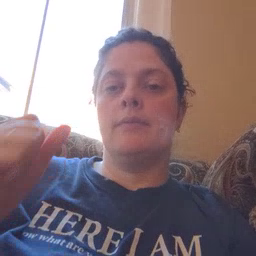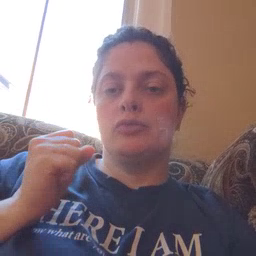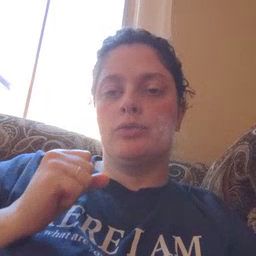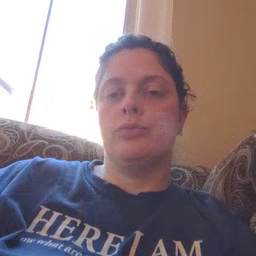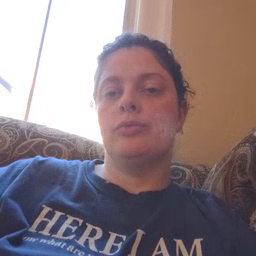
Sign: refrigerator